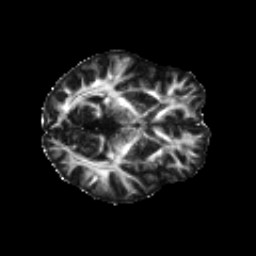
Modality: FA
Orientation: axial
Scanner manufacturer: siemens
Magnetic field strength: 3 T
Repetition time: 4.16 s
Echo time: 0.0806 s